Field crop: maize
Growth stage: 1
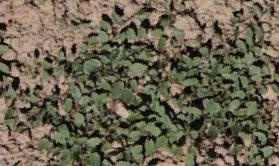
Species: convolvulus